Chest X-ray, PA view. Patient: 40 years old, sex M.
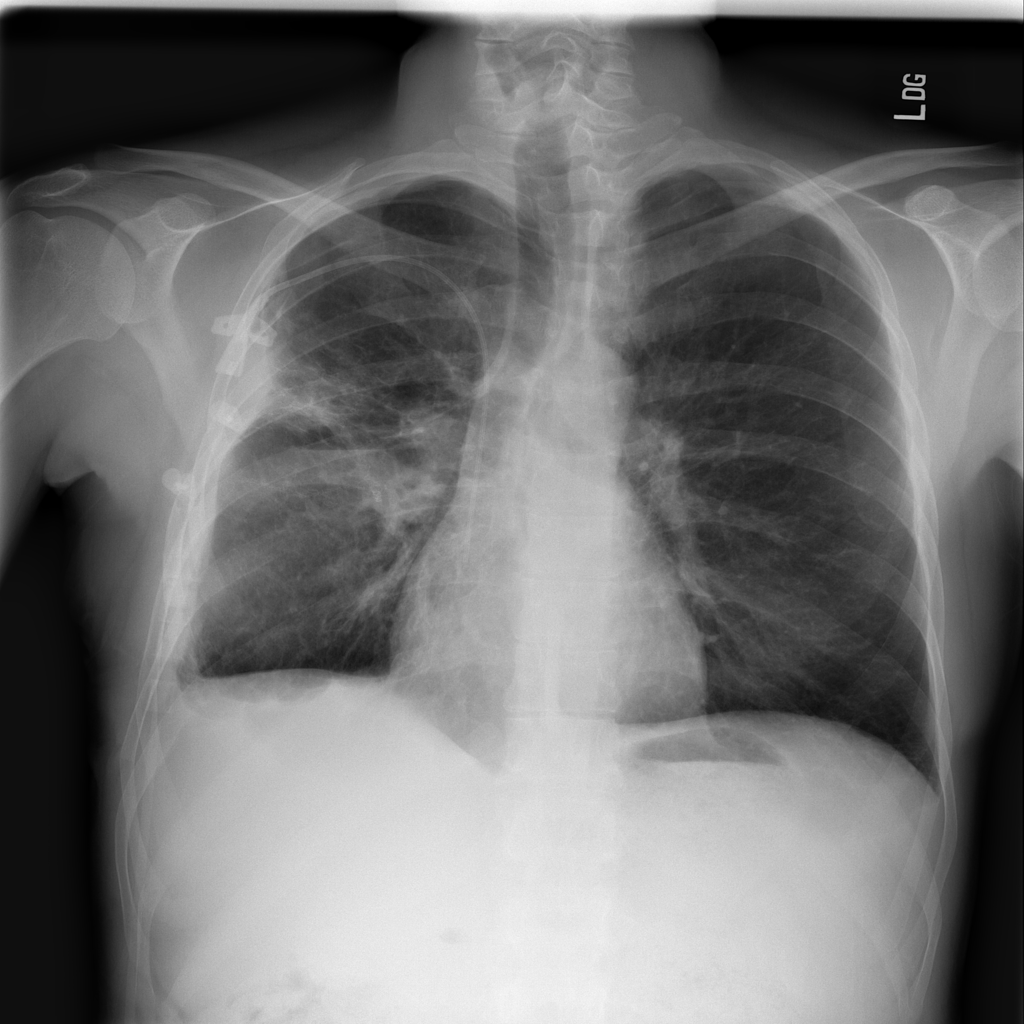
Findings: Effusion